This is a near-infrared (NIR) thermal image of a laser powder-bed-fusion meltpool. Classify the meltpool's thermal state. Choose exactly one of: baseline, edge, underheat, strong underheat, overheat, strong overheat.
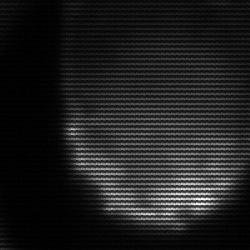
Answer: edge